Interaction volume radius: 5 \u00c5
Interaction volume height: 10 \u00c5
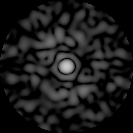
Disorder parameter: 0.8157